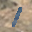
Label: 1